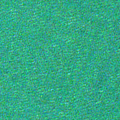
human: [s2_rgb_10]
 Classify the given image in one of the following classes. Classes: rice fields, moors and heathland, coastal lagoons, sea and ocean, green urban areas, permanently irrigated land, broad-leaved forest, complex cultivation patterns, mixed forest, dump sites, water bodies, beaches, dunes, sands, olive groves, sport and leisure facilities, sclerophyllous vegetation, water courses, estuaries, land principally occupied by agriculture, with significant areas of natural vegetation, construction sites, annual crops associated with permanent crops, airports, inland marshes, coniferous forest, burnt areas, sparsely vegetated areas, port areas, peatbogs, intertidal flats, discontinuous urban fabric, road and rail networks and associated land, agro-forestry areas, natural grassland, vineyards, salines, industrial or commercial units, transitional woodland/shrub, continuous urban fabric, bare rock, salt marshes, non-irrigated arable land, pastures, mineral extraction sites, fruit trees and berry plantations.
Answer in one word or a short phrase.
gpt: sea and ocean